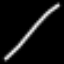
Label: line